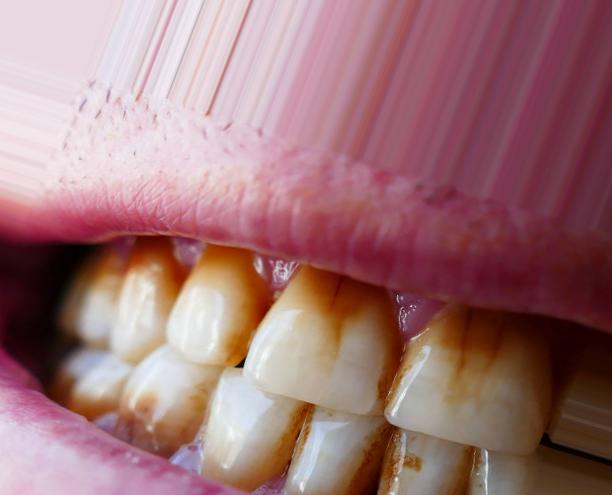
Condition: Tooth Discoloration